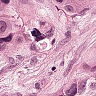
Metastatic tissue present: yes